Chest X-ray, PA view. Patient: 70 years old, sex F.
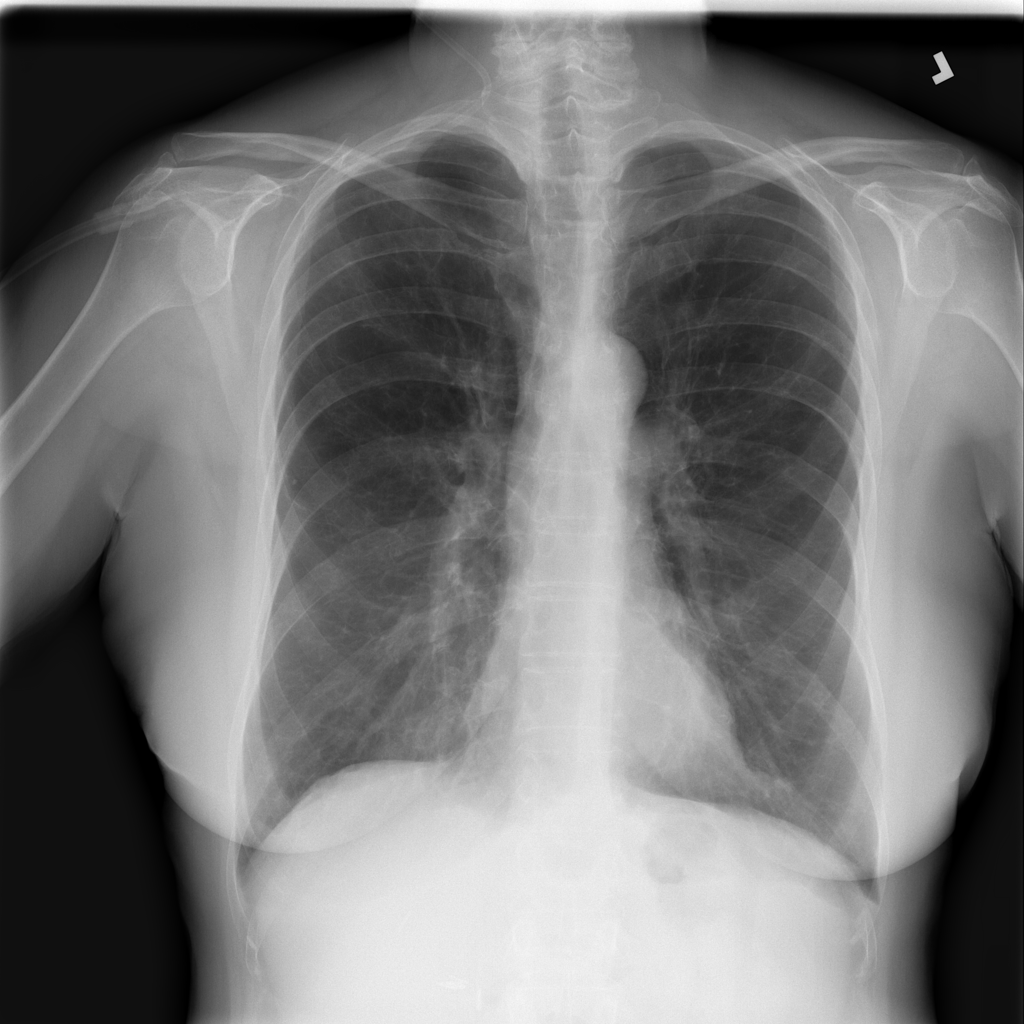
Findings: No Finding